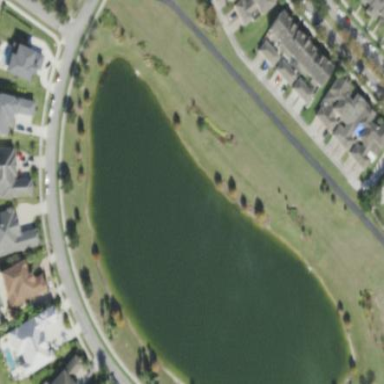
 surrounded by residential area and sidewalk."